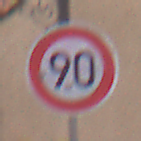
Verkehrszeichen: Geschwindigkeit90
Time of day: Midday
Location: Outdoor (Urban)
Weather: Overcast
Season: NotSpecified
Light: Natural